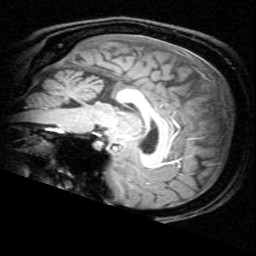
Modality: T1w
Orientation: sagittal
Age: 26
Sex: female